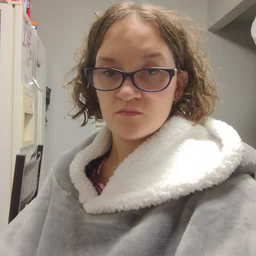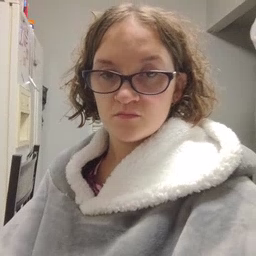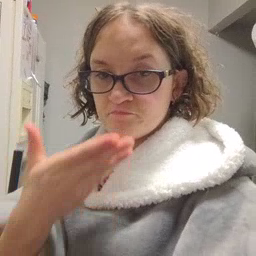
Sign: better